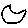
Label: moon